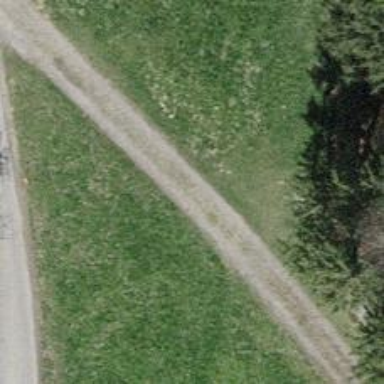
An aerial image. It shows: Track with grade2 tracktype.